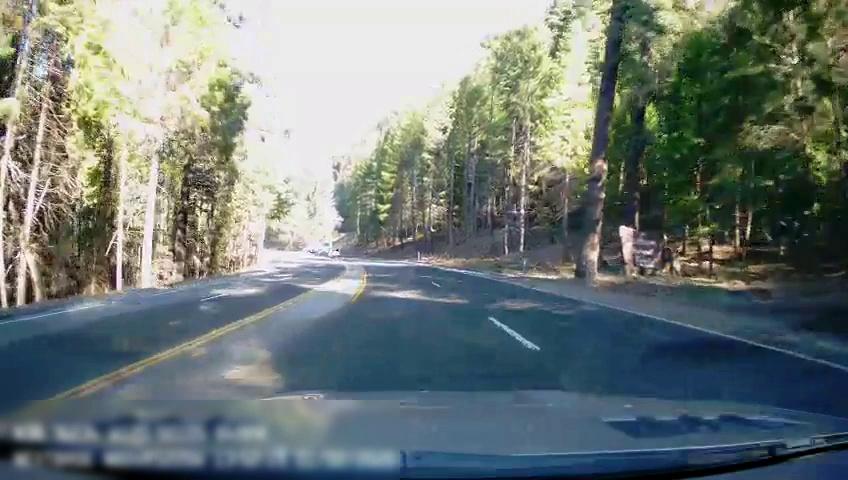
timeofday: Day
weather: Sunny
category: Drivable Space
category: Vehicles | SUV
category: Lanes | Current Lane
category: Lanes | Alternate Lane
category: Lanes | Current Lane
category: Lanes | Alternate Lane
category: Lanes | Opposite Lane
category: Lanes | Opposite Lane
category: Lanes | Opposite Lane